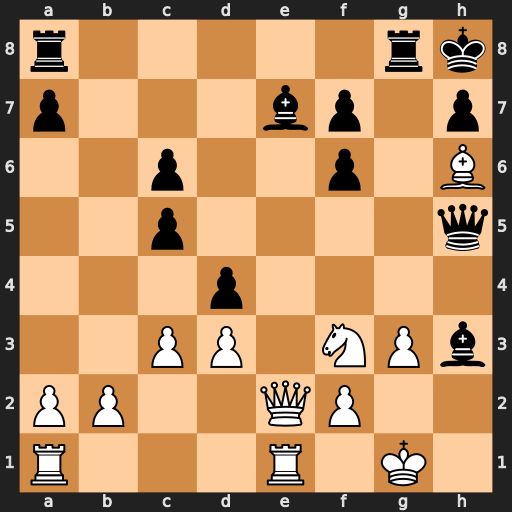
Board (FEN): r5rk/p3bp1p/2p2p1B/2p4q/3p4/2PP1NPb/PP2QP2/R3R1K1
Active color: w
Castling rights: -
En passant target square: -
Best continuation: Ng5 Rxg5 Bxg5 Qxe2 Rxe2